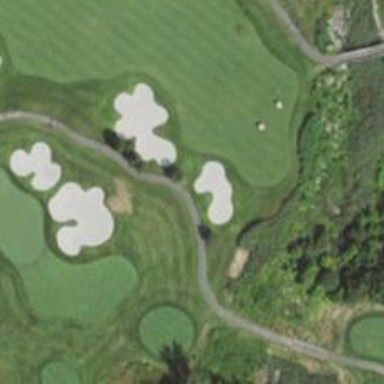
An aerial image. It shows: Golf cartpath that is also road path.